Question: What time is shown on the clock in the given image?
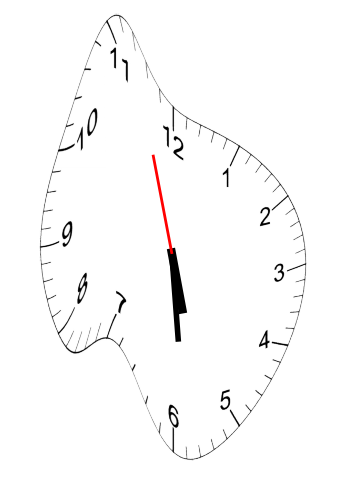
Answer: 05:28:57